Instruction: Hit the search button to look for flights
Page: home
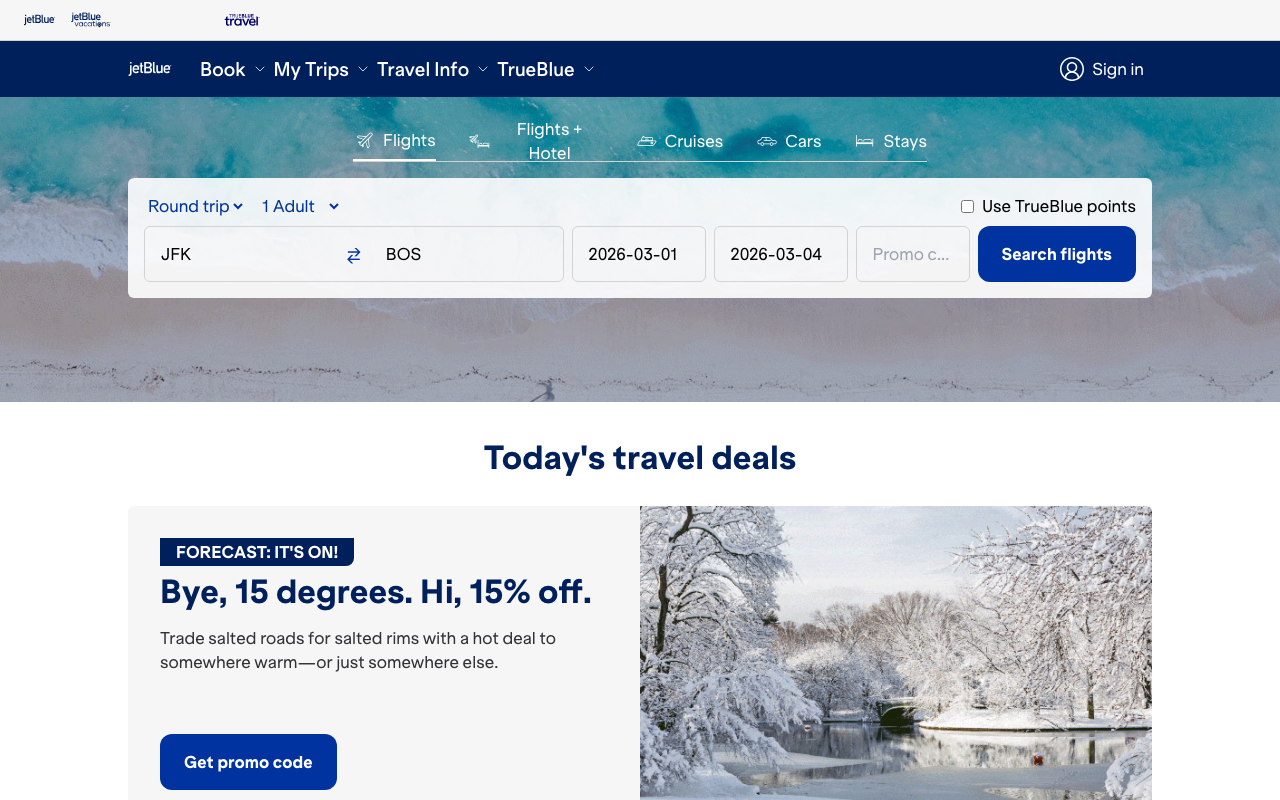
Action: click